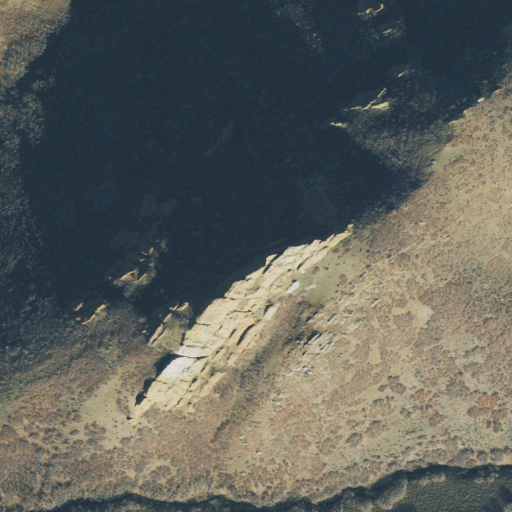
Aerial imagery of mountain in Utah named Saddle Rock containing deciduous forest, shrub, and evergreen forest